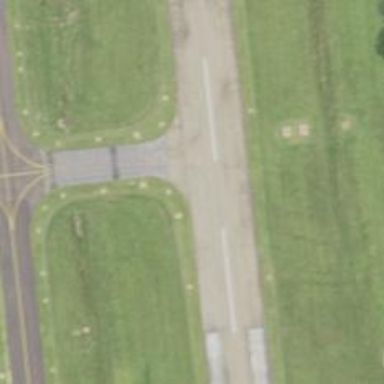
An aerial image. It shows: Image of taxiway at airport.